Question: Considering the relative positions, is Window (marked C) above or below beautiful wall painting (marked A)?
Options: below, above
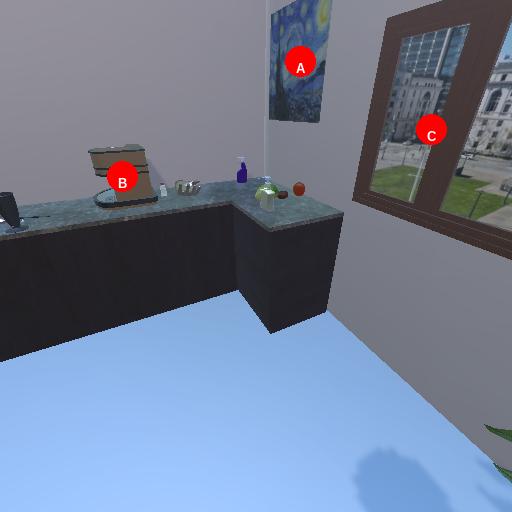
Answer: below